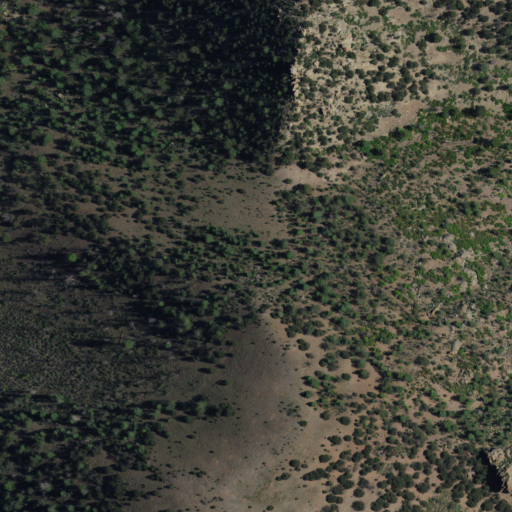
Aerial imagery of mountain in New Mexico named Horse Peak containing evergreen forest and shrub